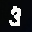
Label: 3